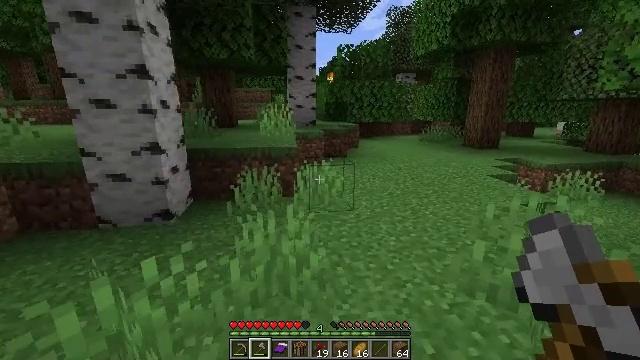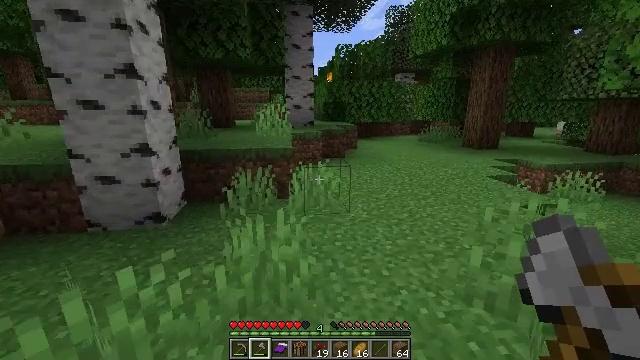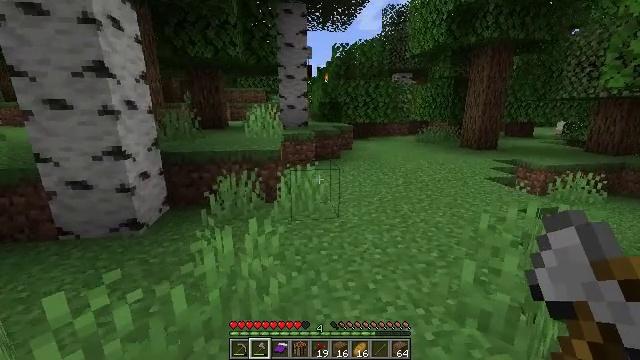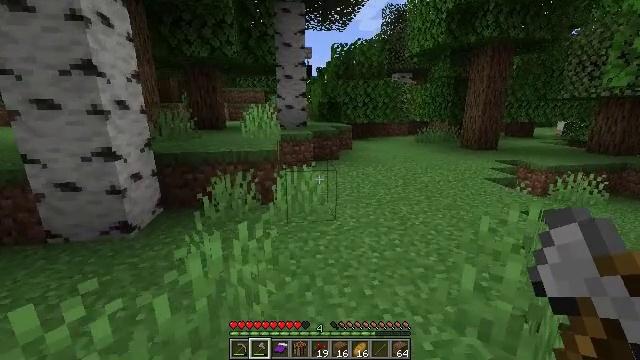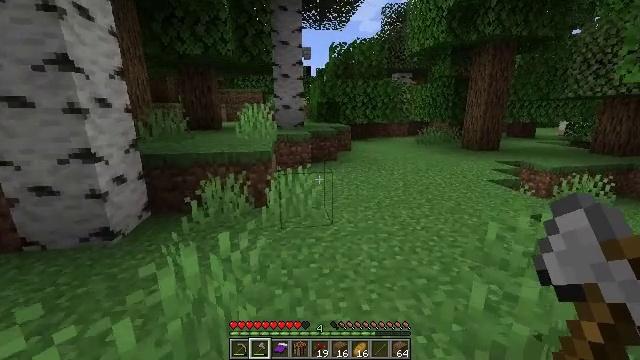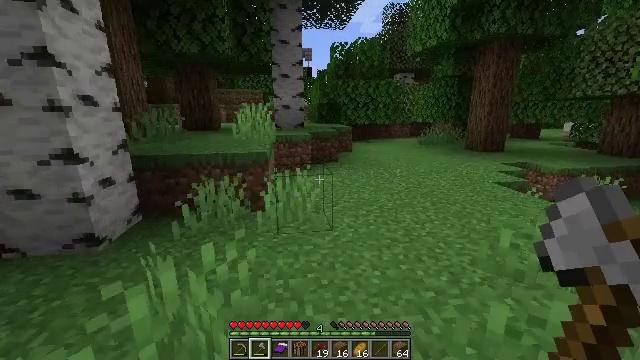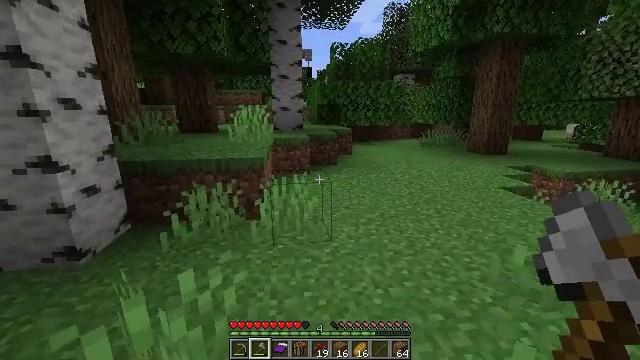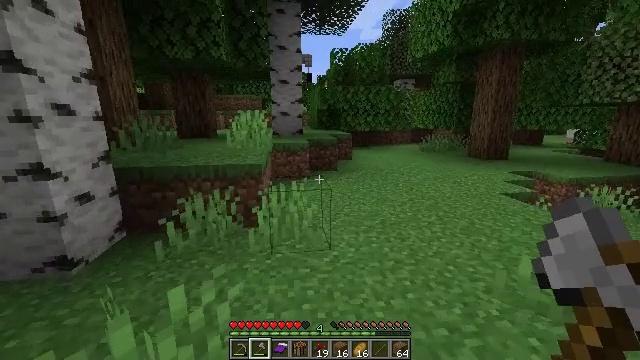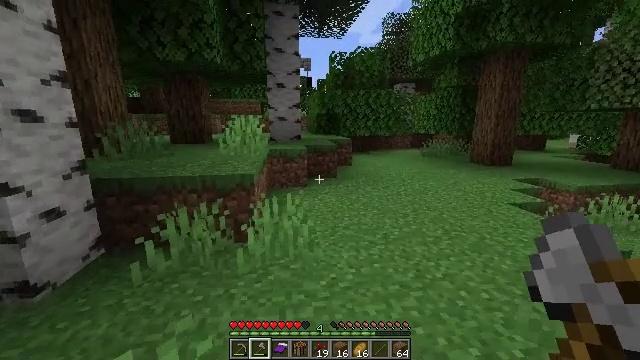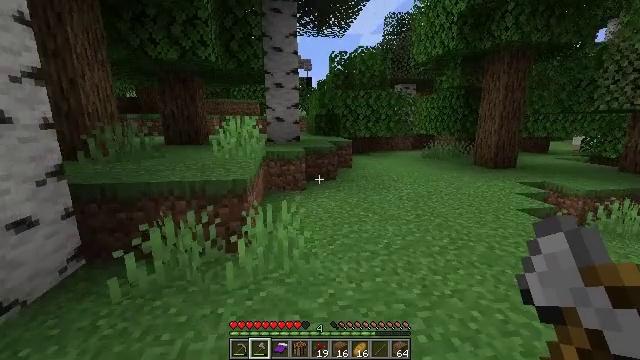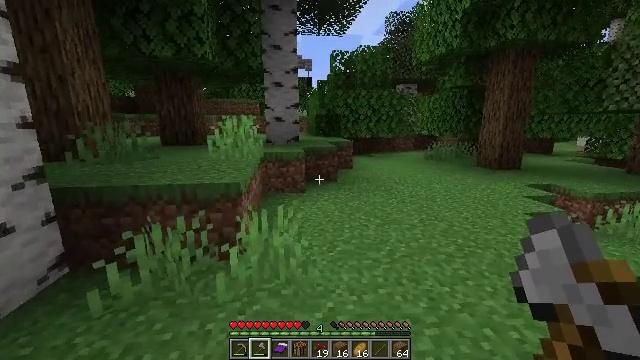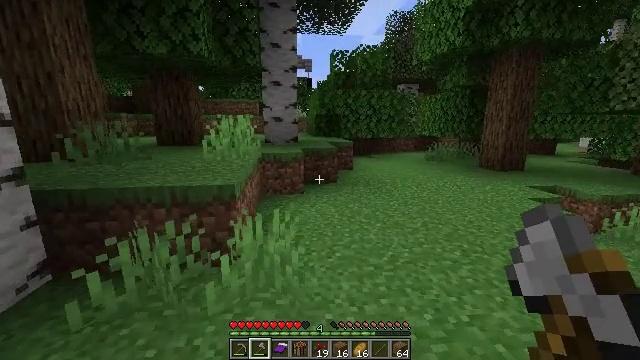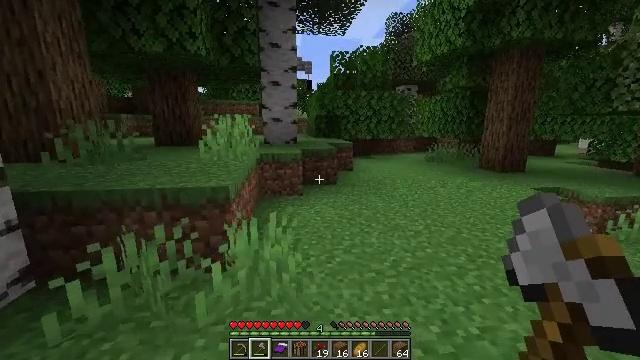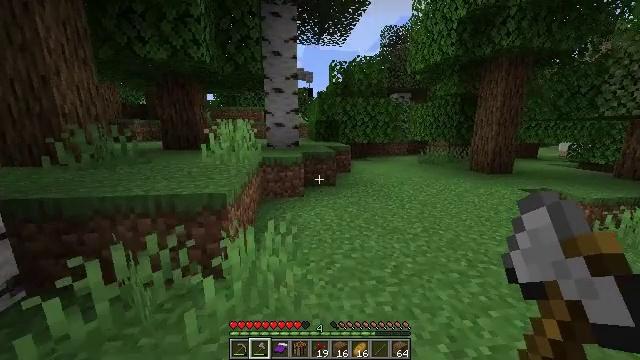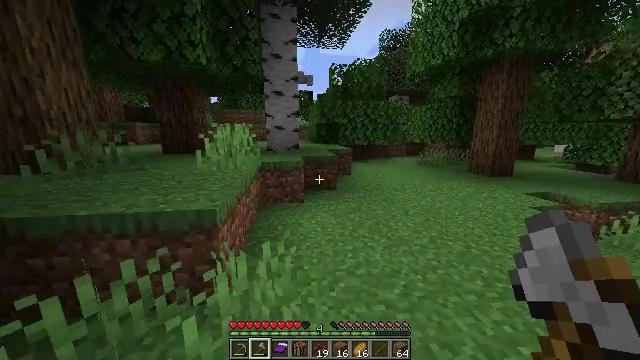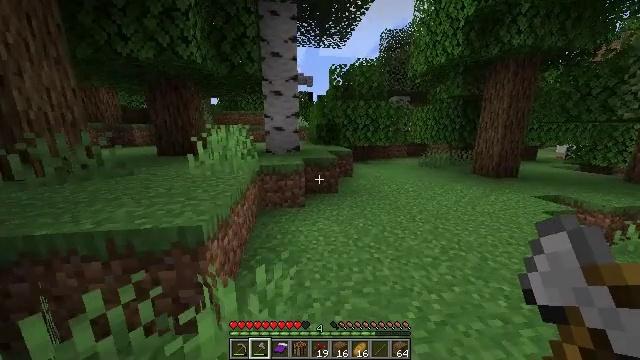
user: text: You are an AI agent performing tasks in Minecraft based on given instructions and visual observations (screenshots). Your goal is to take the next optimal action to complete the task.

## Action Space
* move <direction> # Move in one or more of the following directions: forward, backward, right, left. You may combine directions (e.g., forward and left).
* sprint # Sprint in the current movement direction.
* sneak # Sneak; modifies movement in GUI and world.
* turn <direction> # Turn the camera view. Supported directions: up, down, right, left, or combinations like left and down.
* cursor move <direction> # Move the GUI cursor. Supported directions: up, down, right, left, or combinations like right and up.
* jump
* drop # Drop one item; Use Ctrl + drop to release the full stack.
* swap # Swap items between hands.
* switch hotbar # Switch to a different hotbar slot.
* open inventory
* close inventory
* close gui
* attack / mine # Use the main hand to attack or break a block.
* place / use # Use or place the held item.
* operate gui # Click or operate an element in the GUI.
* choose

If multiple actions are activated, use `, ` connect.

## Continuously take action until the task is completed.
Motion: motion action
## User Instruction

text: Clear the fire from the area.
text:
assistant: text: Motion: move forward and move right
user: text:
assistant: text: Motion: move forward and move right
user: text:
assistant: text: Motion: move forward
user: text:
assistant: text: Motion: move forward
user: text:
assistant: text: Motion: move forward
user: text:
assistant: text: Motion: move forward
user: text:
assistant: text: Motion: move forward, turn up
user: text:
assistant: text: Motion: move forward
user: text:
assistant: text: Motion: move forward
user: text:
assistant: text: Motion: move forward
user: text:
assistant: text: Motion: move forward, sprint
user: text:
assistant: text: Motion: move forward, sprint
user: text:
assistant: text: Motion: move forward, sprint
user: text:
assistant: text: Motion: move forward, sprint
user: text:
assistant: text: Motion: move forward, sprint
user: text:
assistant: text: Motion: move forward, sprint
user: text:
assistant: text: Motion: move forward, sprint
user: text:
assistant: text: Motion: move forward, sprint
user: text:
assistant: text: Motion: move forward, sprint
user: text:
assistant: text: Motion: move forward, sprint
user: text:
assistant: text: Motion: move forward, sprint
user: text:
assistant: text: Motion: move forward, sprint
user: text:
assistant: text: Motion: move forward, sprint
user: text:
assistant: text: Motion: move forward, sprint
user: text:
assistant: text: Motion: move forward, sprint
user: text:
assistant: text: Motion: move forward and move right, sprint
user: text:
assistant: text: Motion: move forward and move right, sprint, turn left
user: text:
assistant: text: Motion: move forward and move right, sprint, turn left
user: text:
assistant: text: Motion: move forward, sprint
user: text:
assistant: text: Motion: move forward, sprint